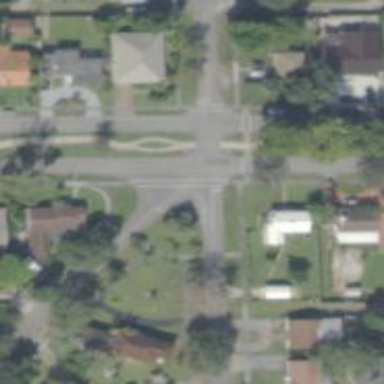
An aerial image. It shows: Marked crossing on cycleway road.